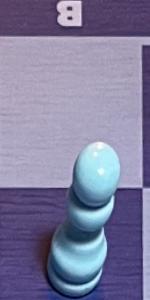
Label: Pawn_White